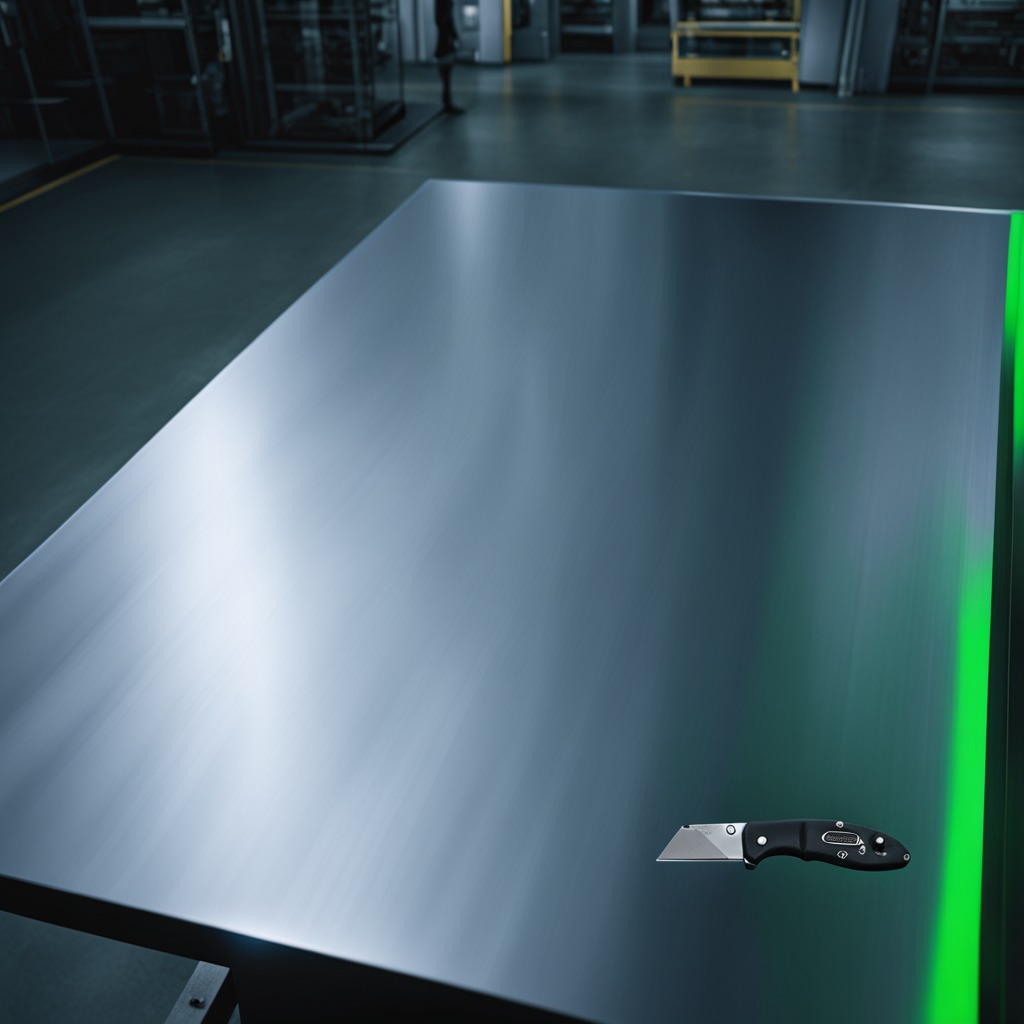
A utility knife is lying on a metal table in a machine shop under fluorescent lights.